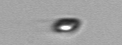
Label: nanoplankton_mix